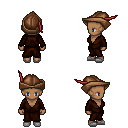
a pixel art fantasy rpg character, female body template, human, dark skin, brown robe, red pants, brunette short mohawk hairstyle, leather cap, white slippers, four views (front, back, left, right), 2x2 character sprite sheet, small pixel art, hard edges, no anti-aliasing